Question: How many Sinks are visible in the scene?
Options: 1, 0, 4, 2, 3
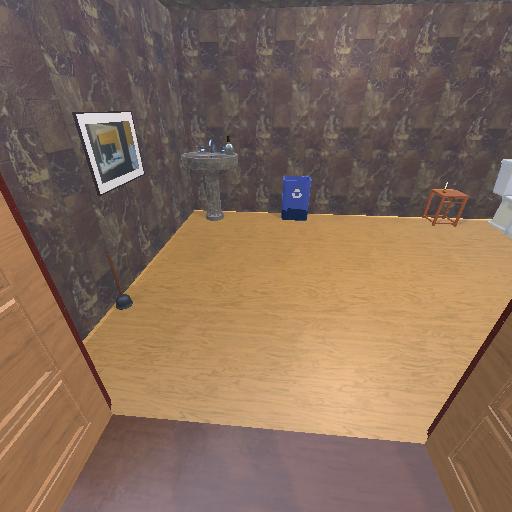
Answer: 1